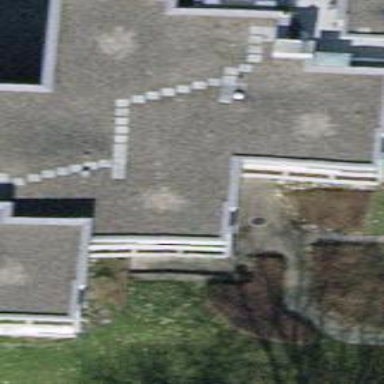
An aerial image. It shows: Building with tiled roof.